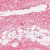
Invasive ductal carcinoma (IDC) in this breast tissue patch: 0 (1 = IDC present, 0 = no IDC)